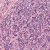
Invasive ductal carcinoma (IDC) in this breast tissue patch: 1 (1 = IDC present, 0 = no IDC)